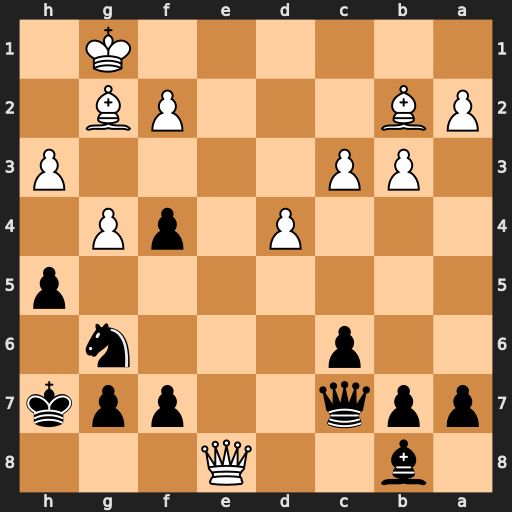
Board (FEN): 1b2Q3/ppq2ppk/2p3n1/7p/3P1pP1/1PP4P/PB3PB1/6K1
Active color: b
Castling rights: -
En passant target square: -
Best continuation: f3 Bxf3 Qh2+ Kf1 Qxh3+